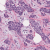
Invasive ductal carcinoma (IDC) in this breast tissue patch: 1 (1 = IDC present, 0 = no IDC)